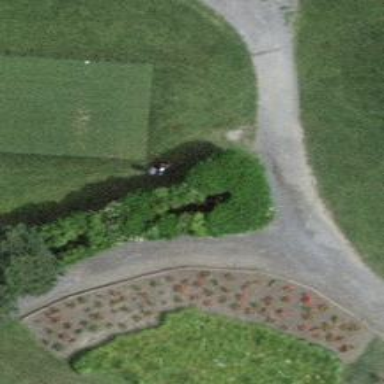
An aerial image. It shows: Designated golf cart path along well-maintained grade1 track.